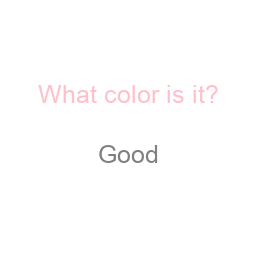
Color: gray
Background color: white
Question text color: pink